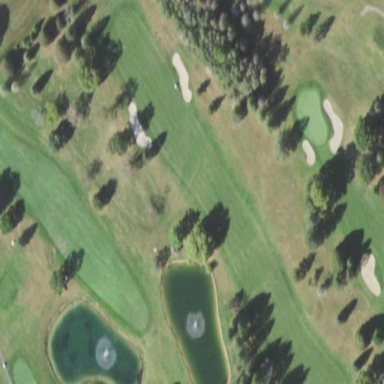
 with lush green grass covering the ground."